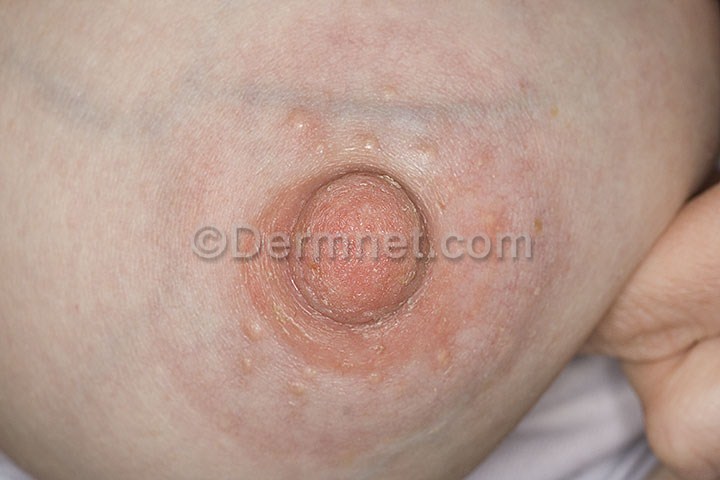
Disease: Eczema Photos